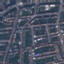
Label: Residential